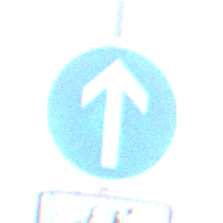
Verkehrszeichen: VorgeschriebeneFahrtrichtungGeradeaus
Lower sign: EinspurigeFahrzeugeFrei6
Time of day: MorningAfternoon
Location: Outdoor (Special)
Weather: Clear
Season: NotSpecified
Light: Natural